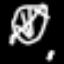
Label: leaf